Field crop: maize
Growth stage: 2
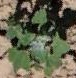
Species: chenopodium